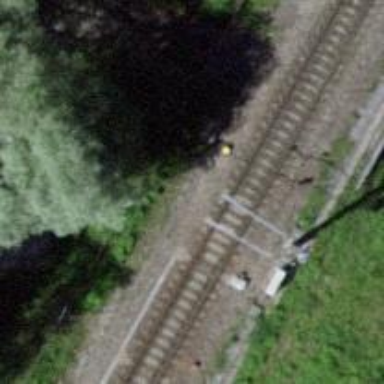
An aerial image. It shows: Railway switch.